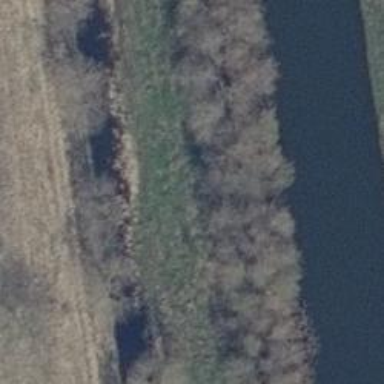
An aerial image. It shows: Row of trees in natural setting.